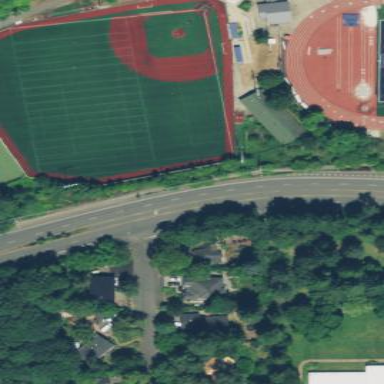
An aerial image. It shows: Artificial turf baseball pitch used for leisure sports.